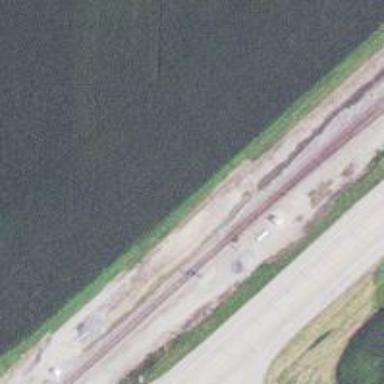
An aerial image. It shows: Railway spur junction.